Question: This is very odd. At the moment, I have some kind of error in a view, but can't see what it is. Also, no debug output in the web server trace.

The Rails 3.2.2 app is an upgrade from 2.7.10, and I'm using "thin" as my development server. I do get normal debug output when the error occurs in other places.
EDIT: I'm running development, as you can see here:
'''
=> Booting Thin
=> Rails 3.2.2 application starting in development on http://0.0.0.0:3000
=> Call with -d to detach
=> Ctrl-C to shutdown server
>> Thin web server (v1.3.1 codename Triple Espresso)
>> Maximum connections set to 1024
>> Listening on 0.0.0.0:3000, CTRL+C to stop
'''
EDIT: I can duplicate this behavior by raising an exception in the controller.
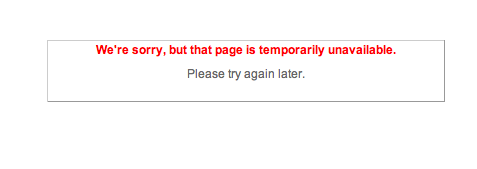
Answer: Please check you development.rb and ensure that
'config.consider_all_requests_local = true'
Otherwise exceptions and stack traces will not be shown.